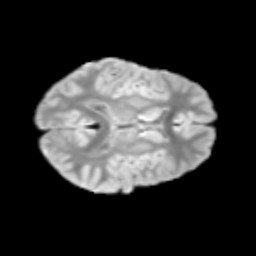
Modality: T2w
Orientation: axial
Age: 10
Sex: male
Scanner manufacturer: siemens
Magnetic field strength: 3 T
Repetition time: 3.8 s
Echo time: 0.07 s